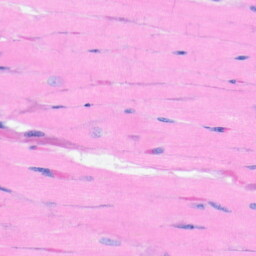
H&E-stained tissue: Heart